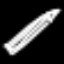
Label: pencil